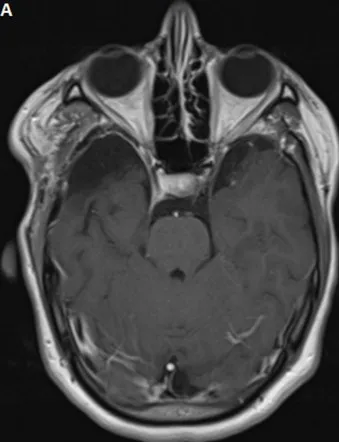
(A,B) two-year follow-up magnetic resonance imaging of the brain: no recurrence.
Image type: radiology (mri)